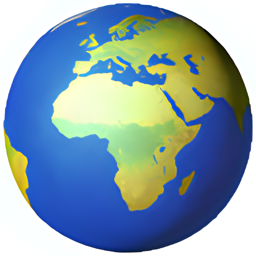
Name: earth globe europe africa
Emoji: 🌍
Group: Travel & Places
Sub-group: place-map